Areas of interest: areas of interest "Jiading Public Security Bureau Traffic Police Detachment 4th Company"
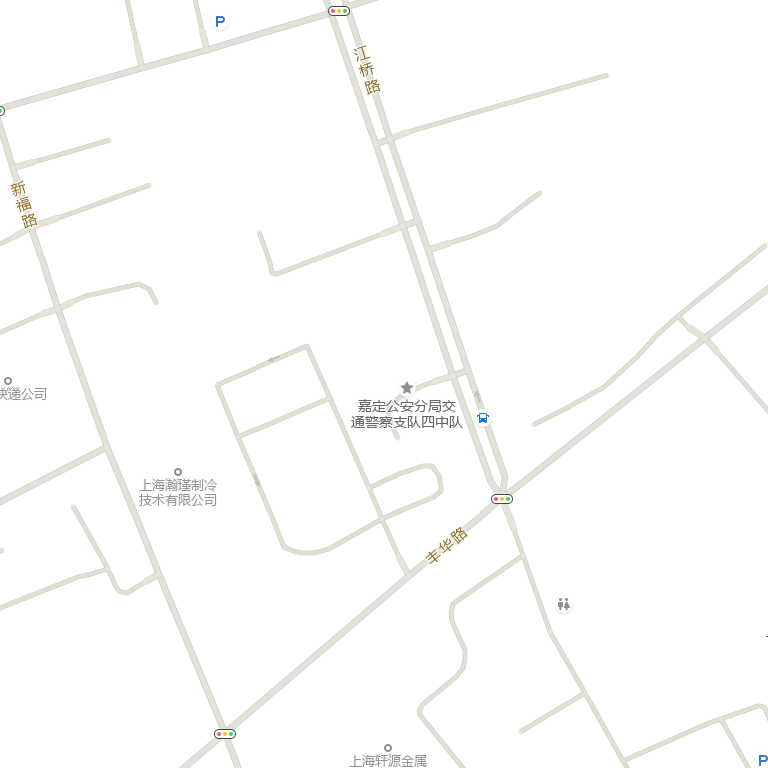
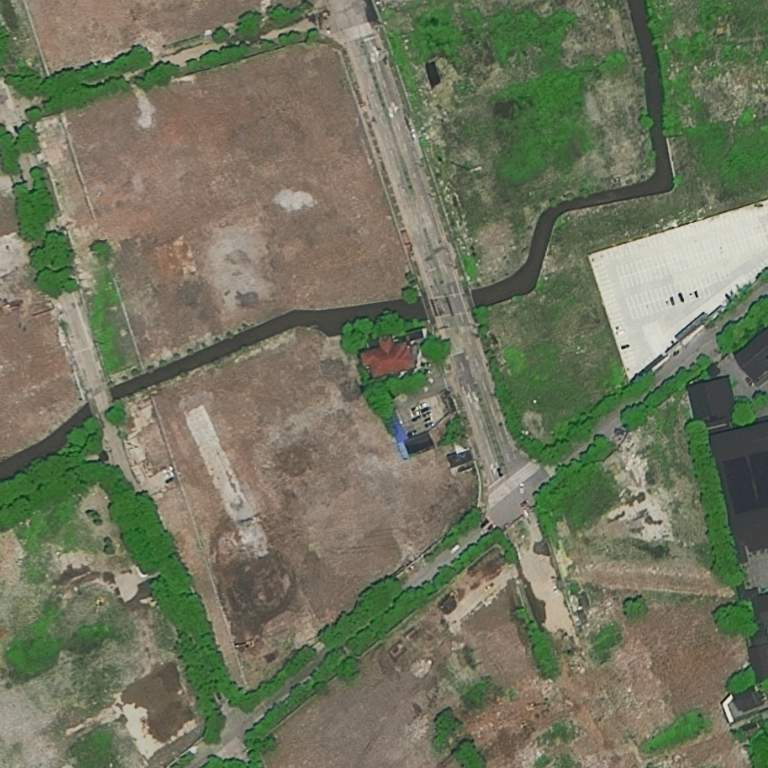